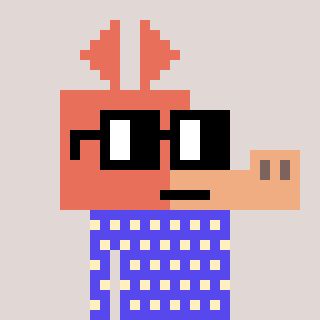
a pixel art character with square black glasses, a aardvark-shaped head and a computerblue-colored body on a warm background